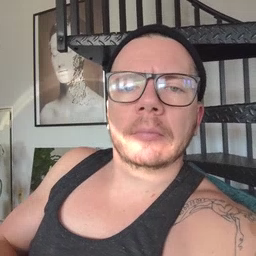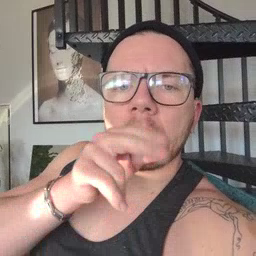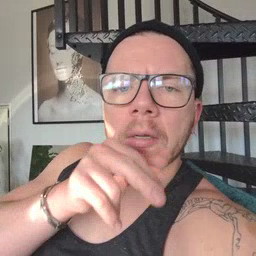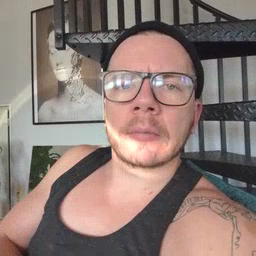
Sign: tongue